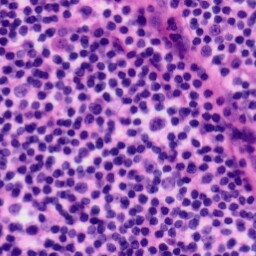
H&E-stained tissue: Tonsil